Question: I was looking to add a "locate" button similar to the one in Apple's Map app.

'^There'
I looked in the options for bordered buttons but it's not listed. How can I add one of these?
Thanks in advance.
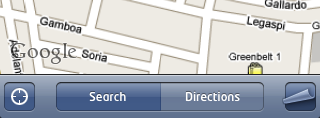
Answer: You have to create it yourself.
For example, using this method of 'UIBarButtonItem':
'''
- (id)initWithImage:(UIImage *)image style:(UIBarButtonItemStyle)style target:(id)target action:(SEL)action
'''